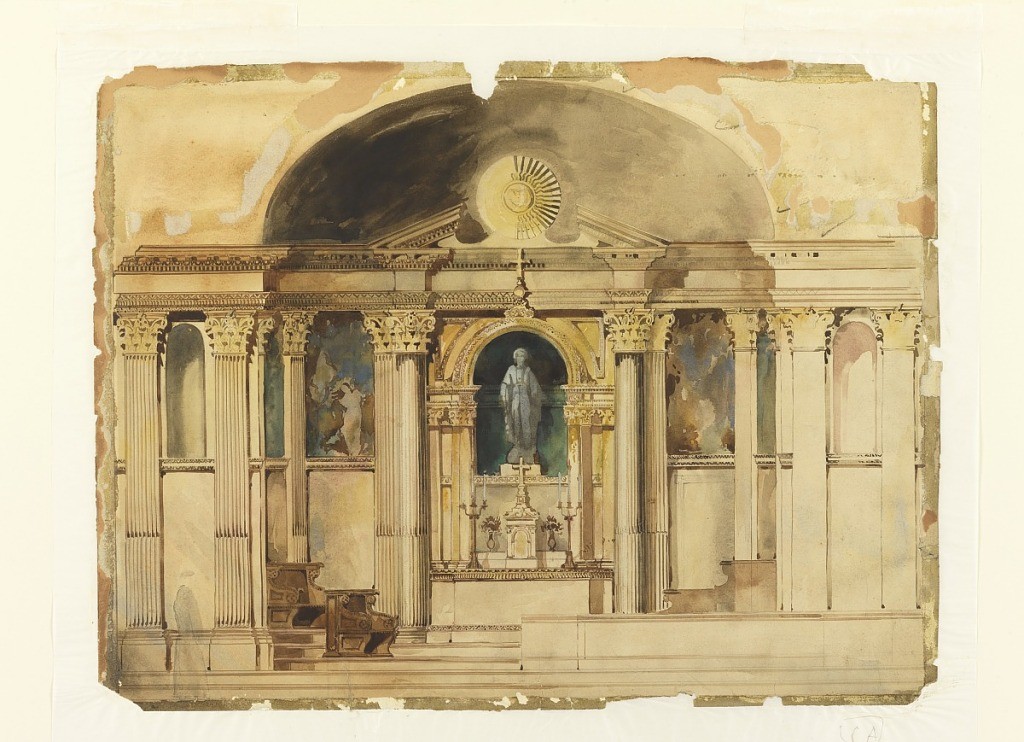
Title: Rendering of Chancel
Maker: Leon Dabo, American, 1868–1960
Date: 1902–10
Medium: Brush and watercolor, gouache, graphite on paper
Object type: Drawing
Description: An altar set in a shallow apse approached by steps; columns and pilasters set off the architecture.